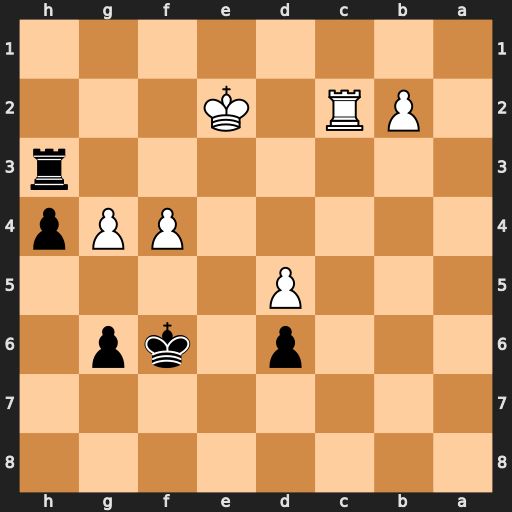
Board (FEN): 8/8/3p1kp1/3P4/5PPp/7r/1PR1K3/8
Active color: b
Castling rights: -
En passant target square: -
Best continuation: Rh2+ Kd3 Rxc2